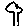
Label: tree